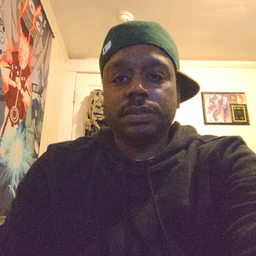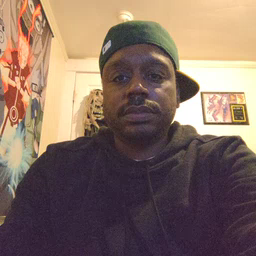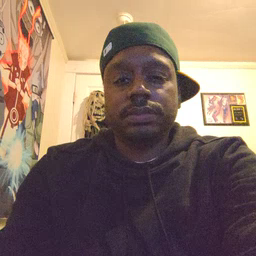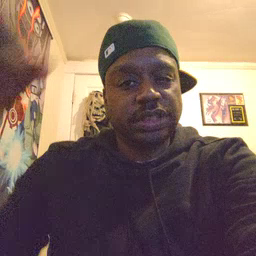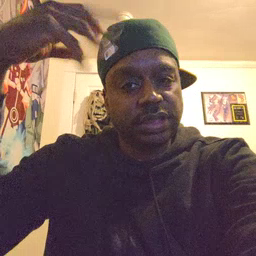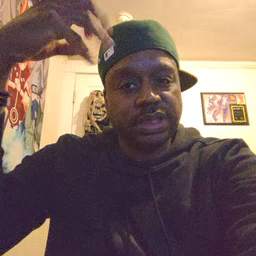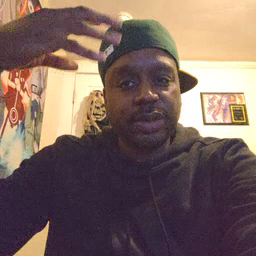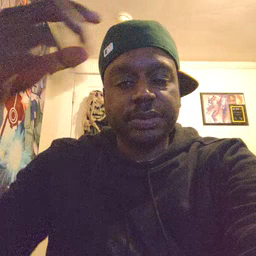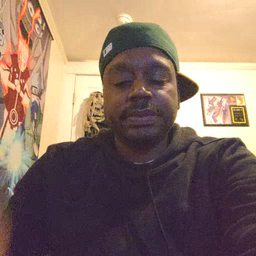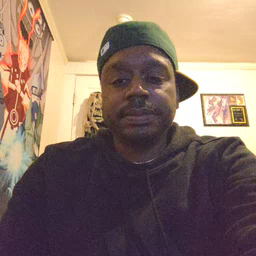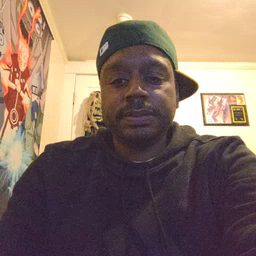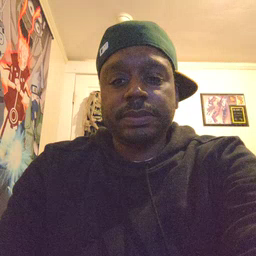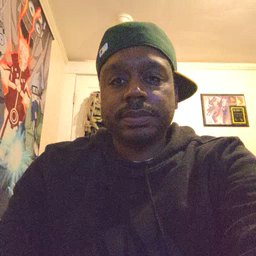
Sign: shower